Question: I'm searching for a fast way to fix perspective of a picture given in java or any language.And currently i really don't have any idea how to do it, nor find anything useful in Google.
Input:
Point[4] , Color[][]
Output:
Perspective-Fixed Color[][]
By Perspective Fixing, i meant the one in Photoshop. Just Like:

I^d appreciate it if you tell me how the code piece works since i want to understand the logic.
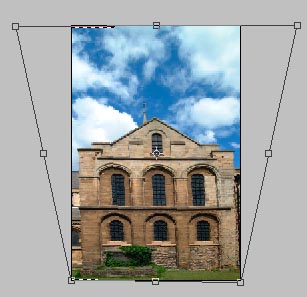
Answer: The simple solution is to just remap coordinates from the original to the final image, copying pixels from one coordinate space to the other, rounding off as necessary -- which may result in some pixels being copied several times adjacent to each other, and other pixels being skipped, depending on whether you're stretching or shrinking (or both) in either dimension. Make sure your copying iterates through the destination space, so all pixels are covered there even if they're painted more than once, rather than thru the source which may skip pixels in the output.
The better solution involves calculating the corresponding source coordinate without rounding, and then using its fractional position between pixels to compute an appropriate average of the (typically) four pixels surrounding that location. This is essentially a filtering operation, so you lose some resolution -- but the result looks a LOT better to the human eye; it does a much better job of retaining small details and avoids creating straight-line artifacts which humans find objectionable.
Note that the same basic approach can be used to remap flat images onto any other shape, including 3D surface mapping.